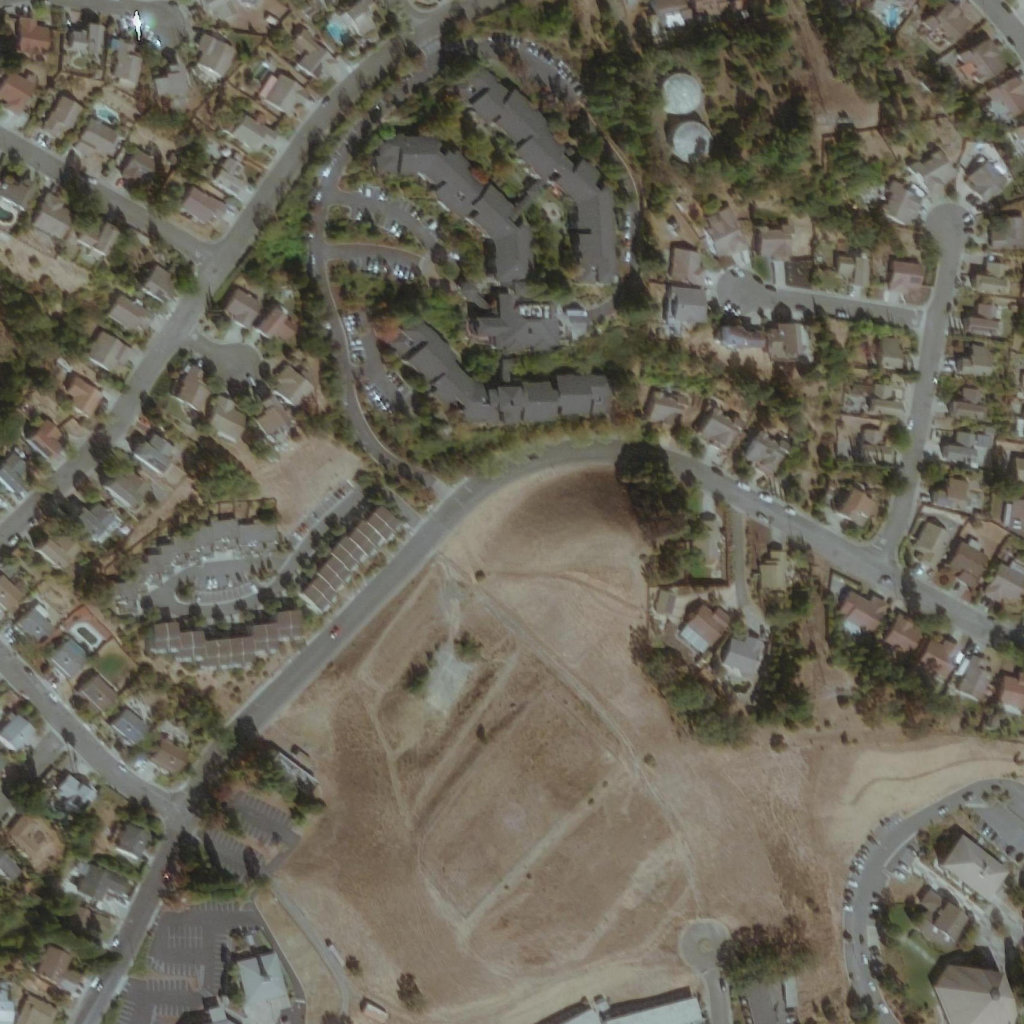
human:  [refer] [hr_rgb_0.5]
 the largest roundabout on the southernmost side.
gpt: <box>[[66, 90, 70, 94, 0]]</box>